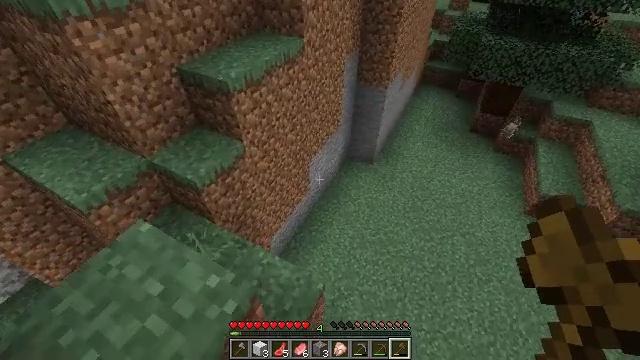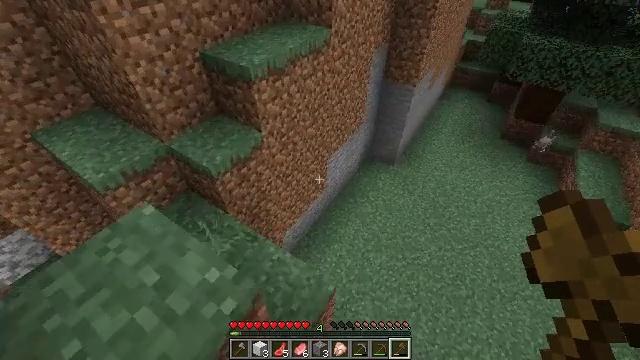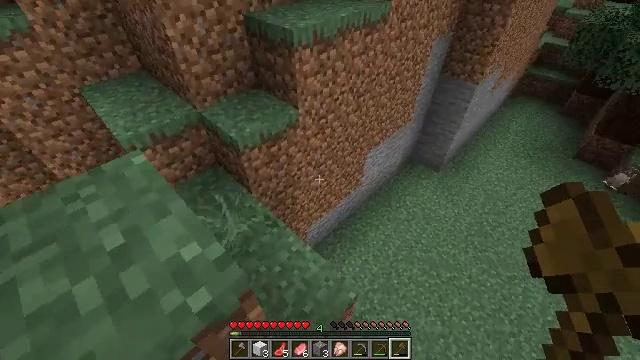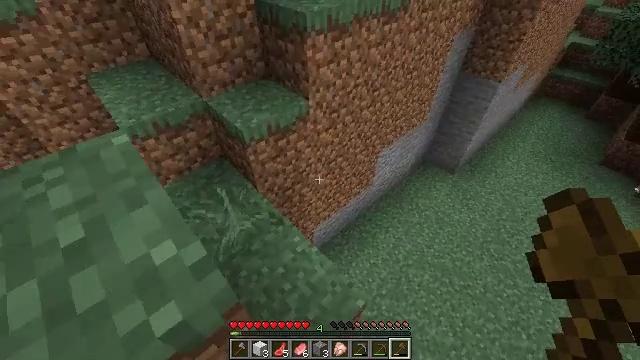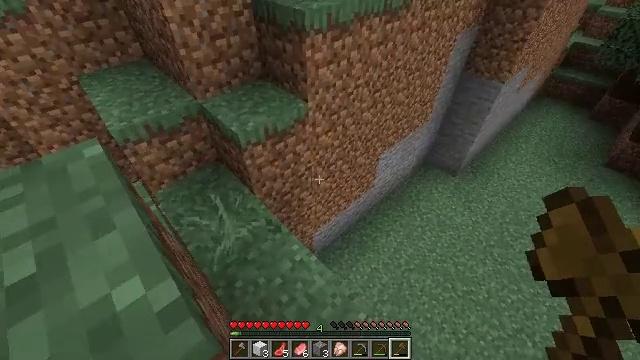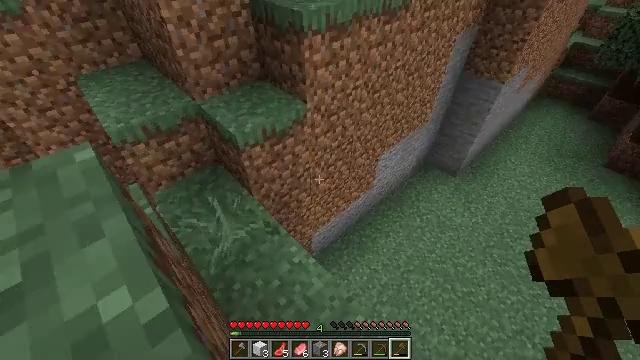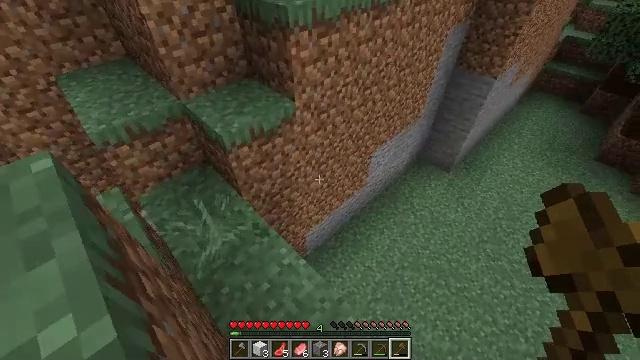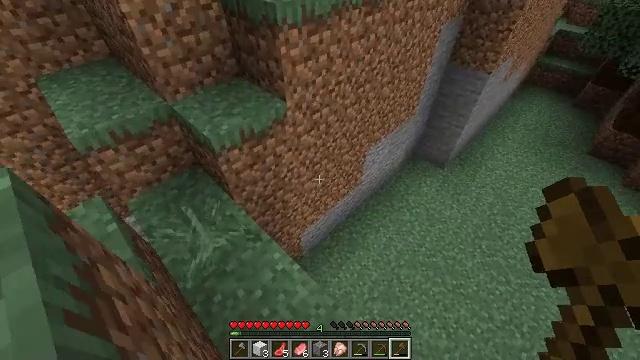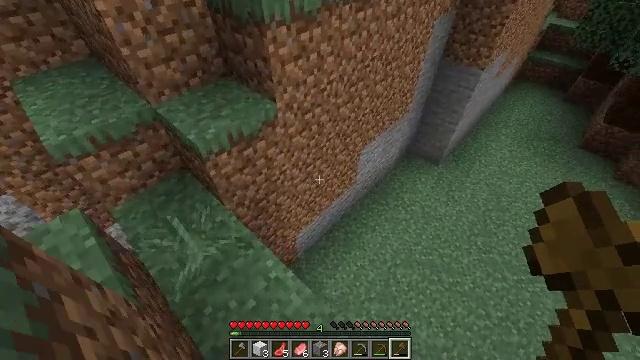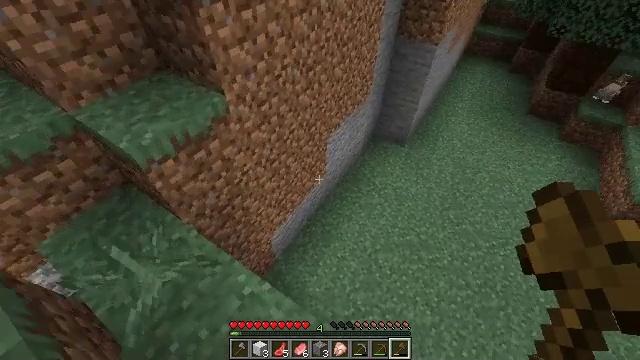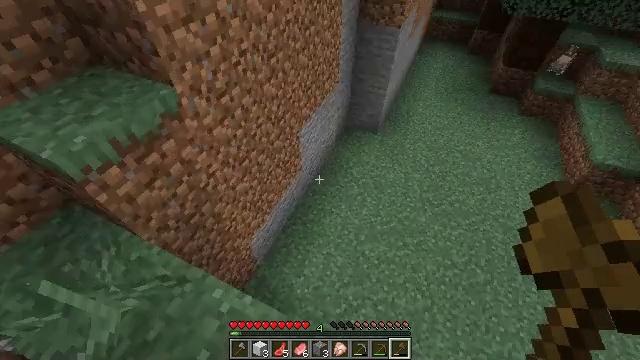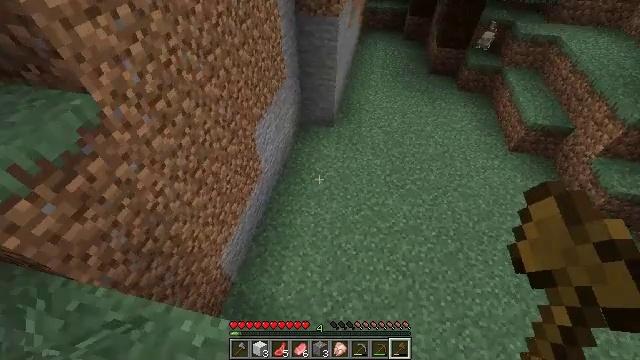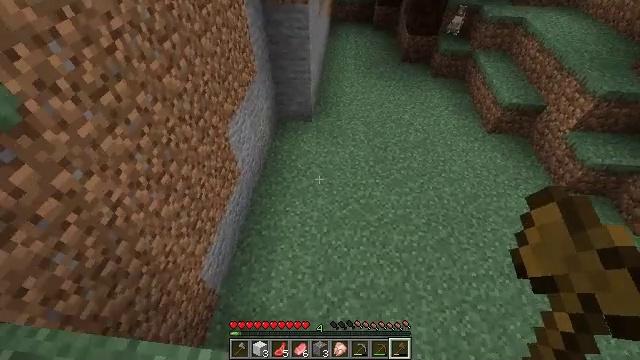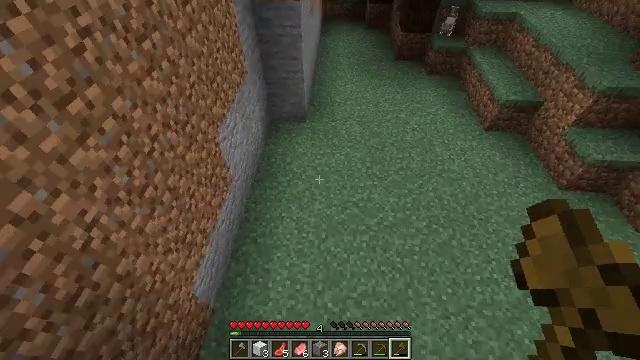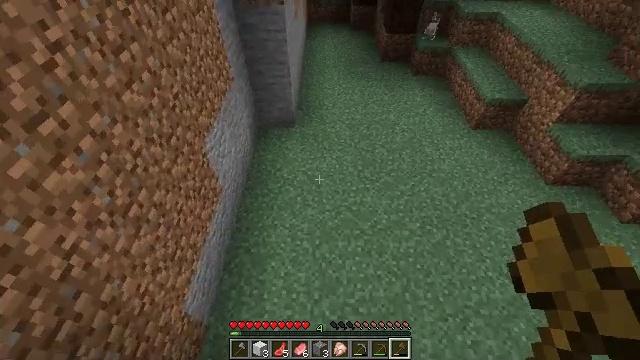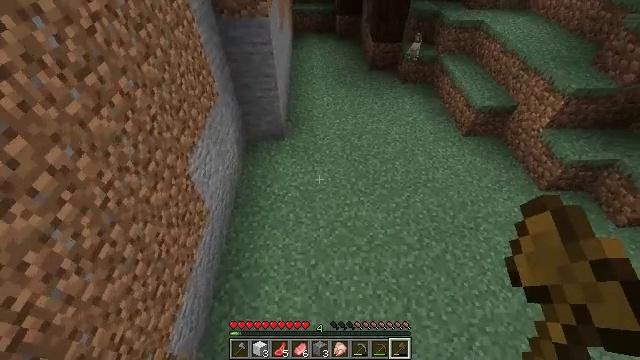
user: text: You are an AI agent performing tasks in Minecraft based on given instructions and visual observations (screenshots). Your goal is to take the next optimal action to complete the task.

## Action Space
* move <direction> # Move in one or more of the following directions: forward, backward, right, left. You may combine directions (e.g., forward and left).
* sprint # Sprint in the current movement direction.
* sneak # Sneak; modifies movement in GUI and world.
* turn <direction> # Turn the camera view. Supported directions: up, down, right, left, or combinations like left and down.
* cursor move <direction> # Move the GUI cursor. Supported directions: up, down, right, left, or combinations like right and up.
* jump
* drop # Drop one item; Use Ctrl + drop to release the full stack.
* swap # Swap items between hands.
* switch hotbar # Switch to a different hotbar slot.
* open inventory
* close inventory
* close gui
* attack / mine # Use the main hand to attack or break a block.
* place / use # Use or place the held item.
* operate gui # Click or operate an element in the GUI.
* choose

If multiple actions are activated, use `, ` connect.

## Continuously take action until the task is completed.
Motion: motion action
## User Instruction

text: Hunt animals.
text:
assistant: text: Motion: move forward, turn left
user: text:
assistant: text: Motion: move forward and move left, turn left
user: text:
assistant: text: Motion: move forward and move left, turn left
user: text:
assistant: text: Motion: move forward and move left
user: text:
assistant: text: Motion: move forward and move left
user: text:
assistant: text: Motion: move forward, turn right
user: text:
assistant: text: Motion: move forward, turn right
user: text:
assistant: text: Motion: move forward, turn right
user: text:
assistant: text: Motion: move forward, turn right and down
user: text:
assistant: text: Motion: move forward, turn right
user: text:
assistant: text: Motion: move forward, turn right
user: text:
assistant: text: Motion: move forward, turn right
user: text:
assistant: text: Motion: move forward, turn right
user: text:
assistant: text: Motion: move forward, turn right
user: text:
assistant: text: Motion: move forward, turn right and up
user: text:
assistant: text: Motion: move forward, turn right and up
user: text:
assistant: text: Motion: move forward, turn right and up
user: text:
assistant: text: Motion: move forward, turn up
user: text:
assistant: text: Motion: move forward
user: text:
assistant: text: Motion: move forward
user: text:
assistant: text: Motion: move forward, turn right and up
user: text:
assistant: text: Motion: move forward, turn right and up
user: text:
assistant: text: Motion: move forward, turn up
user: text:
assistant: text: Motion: move forward, turn up
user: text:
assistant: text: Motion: move forward
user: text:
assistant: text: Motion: move forward
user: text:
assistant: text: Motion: move forward
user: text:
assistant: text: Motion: move forward
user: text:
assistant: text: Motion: move forward
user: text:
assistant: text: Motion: move forward